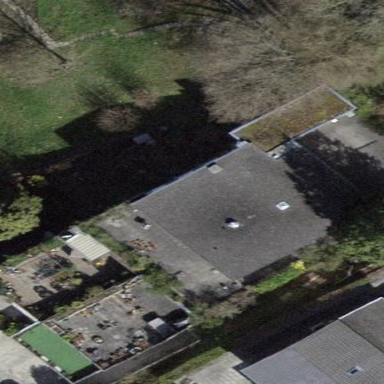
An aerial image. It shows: Building with flat roof.